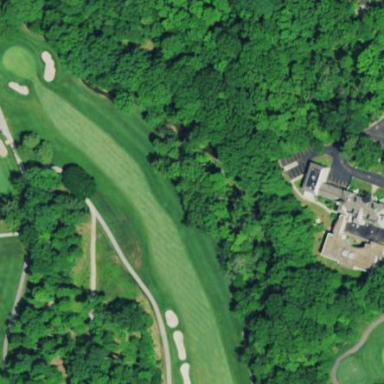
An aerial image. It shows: Grassy area designated as golf fairway.